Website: apple
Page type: payment
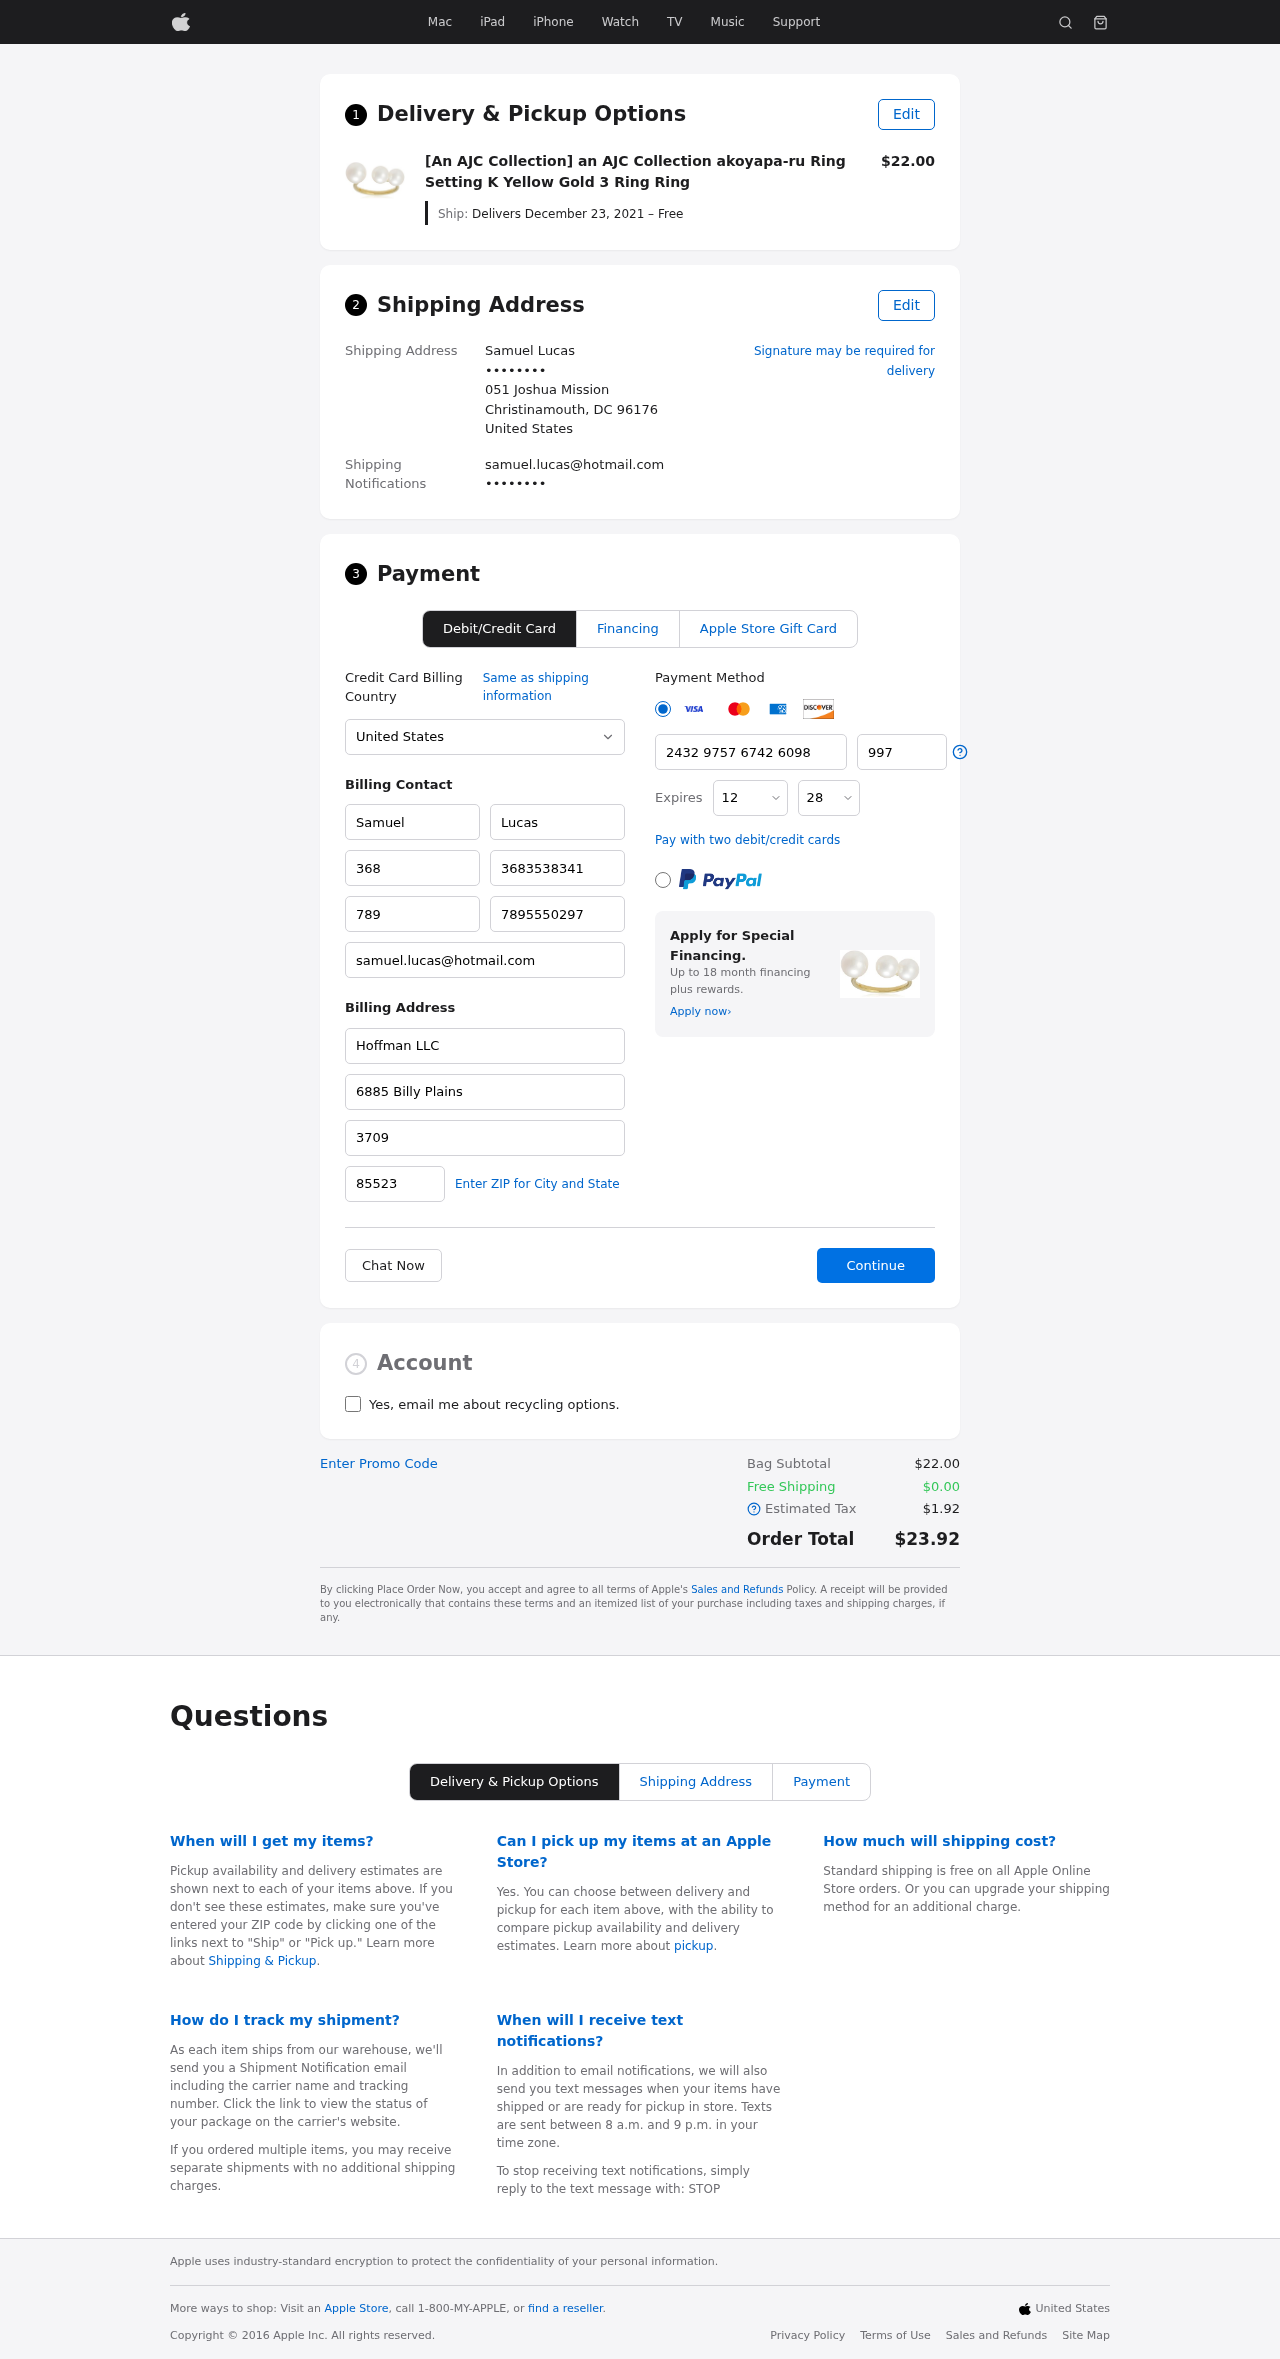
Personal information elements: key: PII_CARD_CVV
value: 997
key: PII_CARD_EXPIRY_MONTH
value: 12
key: PII_CARD_EXPIRY_YEAR
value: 28
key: PII_CARD_NUMBER
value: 2432 9757 6742 6098
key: PII_CITY_STATE_ZIP
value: Christinamouth, DC 96176
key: PII_COMPANY
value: Hoffman LLC
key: PII_COUNTRY
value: United States
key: PII_EMAIL
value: samuel.lucas@hotmail.com
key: PII_EMAIL2
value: samuel.lucas@hotmail.com
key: PII_FIRSTNAME
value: Samuel
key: PII_FULLNAME
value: Samuel Lucas
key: PII_LASTNAME
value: Lucas
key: PII_PHONE3
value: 3683538341
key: PII_PHONE_ALT
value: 7895550297
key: PII_PHONE_ALT_AREA
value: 789
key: PII_PHONE_AREA
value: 368
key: PII_POSTCODE2
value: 85523
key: PII_SECURITY_CODE
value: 3709
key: PII_STREET
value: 051 Joshua Mission
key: PII_STREET2
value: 6885 Billy Plains
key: PII_PHONE
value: ••••••••
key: PII_PHONE2
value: ••••••••
Product elements: key: PRODUCT1_NAME
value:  [An AJC Collection] an AJC Collection akoyapa-ru Ring Setting K Yellow Gold 3 Ring Ring
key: PRODUCT1_PRICE
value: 22
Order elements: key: ORDER_DELIVERY_DATE
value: Delivers December 23, 2021 – Free
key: ORDER_SUBTOTAL
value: $22.00
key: ORDER_SHIPPING_COST
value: $0.00
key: ORDER_TAX
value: $1.92
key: ORDER_TOTAL
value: $23.92